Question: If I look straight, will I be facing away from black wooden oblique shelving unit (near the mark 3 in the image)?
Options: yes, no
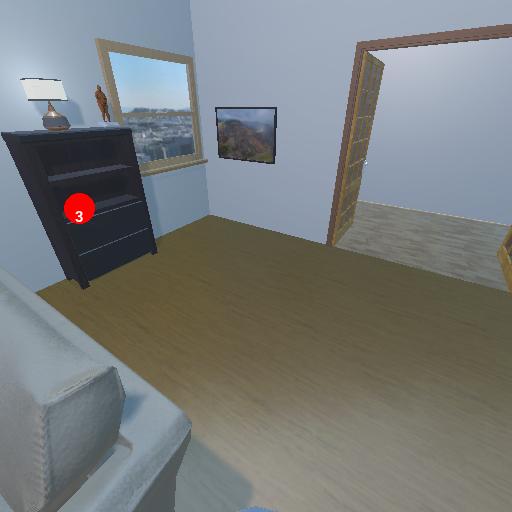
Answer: yes